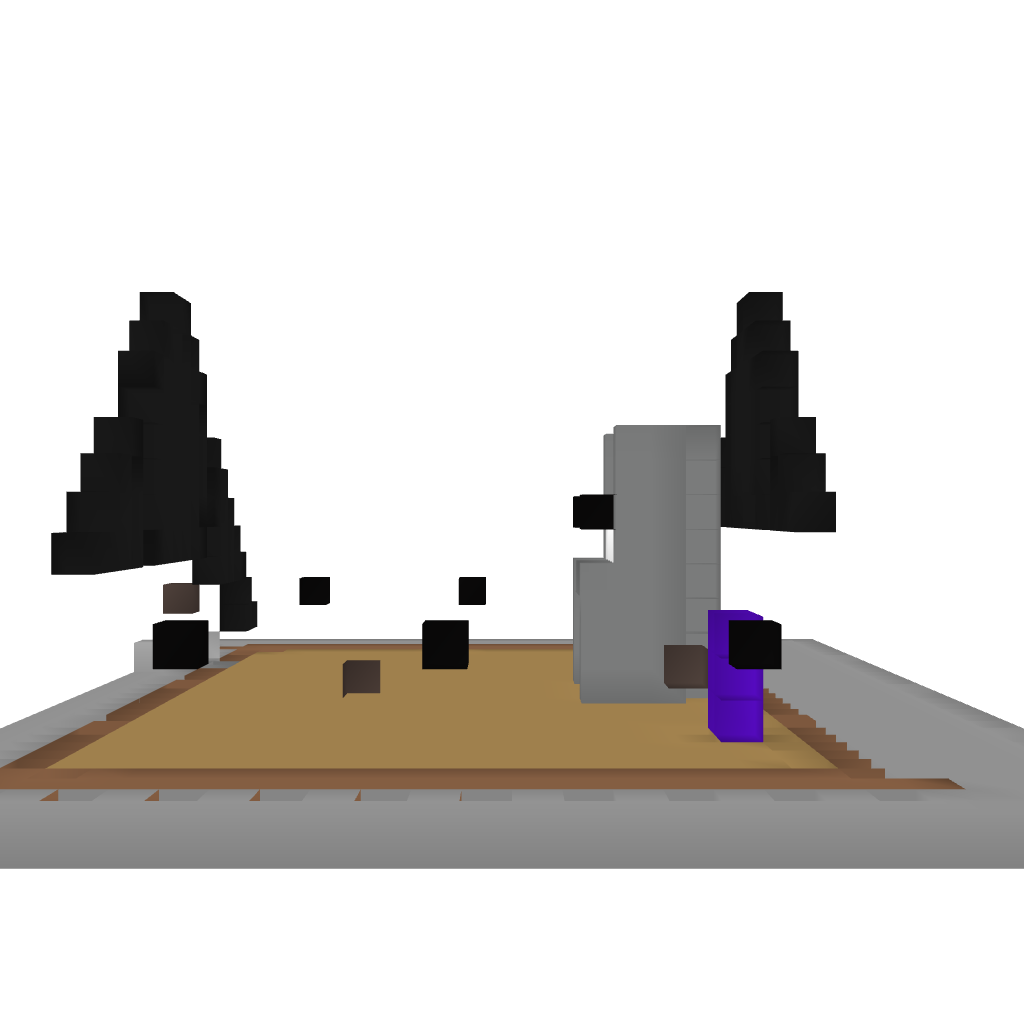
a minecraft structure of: Modern House